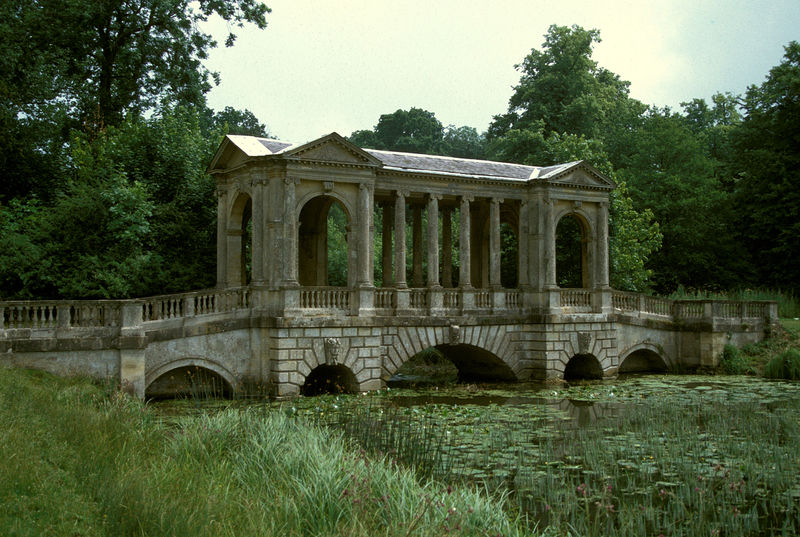
Titel: Palladian Bridge, Gesamtansicht
Künstler: James Gibbs
Standort: Stowe, Buckinghamshire
Institution: Stowe Landscape Gardens
Schlagwörter: baum, blau, blätter, gemälde, himmel, laub, schatten, wasser, weiß, wolken, bäume, dreieck, fluss, grün, landschaft, see, teich, ufer, grau, hell, licht, pfeiler, säule, säulen, dach, gras, park, parkanlage, rasen, weg, wiese, wolke, beige, ornament, architektur, stein, steine, bach, feld, natur, schilf, stamm, brücke, brüstung, klassizismus, england, wald, weiher, garten, farbig, bogen, giebel, herbst, idylle, bogenbrücke, durchgang, geländer, grass, waldrand, foto, fotografie, bögen, eingang, fugen, kolonnade, steinbrücke, übergang, rustika, tore, mauern, ionisch, portikus, seerosen, bachlauf, historismus, tempel, seerose, klassik, englischer garten, botanik, klassisch, kapitel, säulengang, garu, bauwerk, tympanon, kollonade, ionische ordnung, ordnung, palladio, kolonade, portikusmotiv, rustifizierung, schlosspark, arch, historistisch, landschaftsgarten, brück, triumphbogenmotiv, stowe, farbfotografie, begehbar, buckiinghamshire, farbfotographie, portikusmotive, steinerne bogenbrücke, weiß bäume, drücke